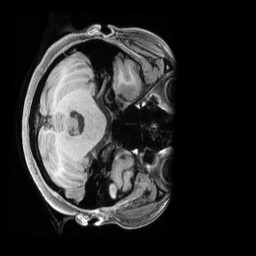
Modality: T1w
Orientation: axial
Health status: healthy
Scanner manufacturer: siemens
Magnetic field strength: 3 T
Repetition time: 2.4 s
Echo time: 0.00201 s